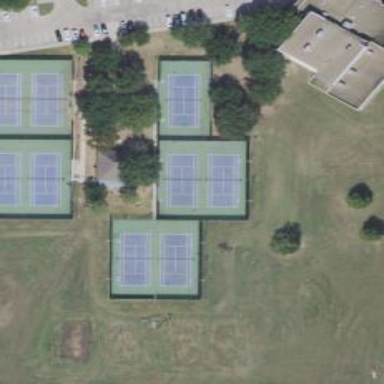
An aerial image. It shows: Tennis court on the leisure land pitch.